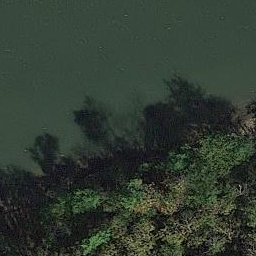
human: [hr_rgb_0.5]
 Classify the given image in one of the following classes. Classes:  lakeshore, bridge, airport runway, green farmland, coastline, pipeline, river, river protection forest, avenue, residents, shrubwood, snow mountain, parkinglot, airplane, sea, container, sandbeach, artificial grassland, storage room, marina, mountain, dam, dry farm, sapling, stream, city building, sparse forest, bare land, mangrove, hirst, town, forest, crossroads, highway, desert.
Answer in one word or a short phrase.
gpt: river protection forest